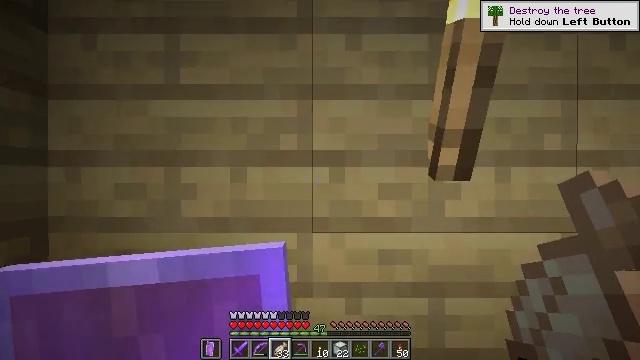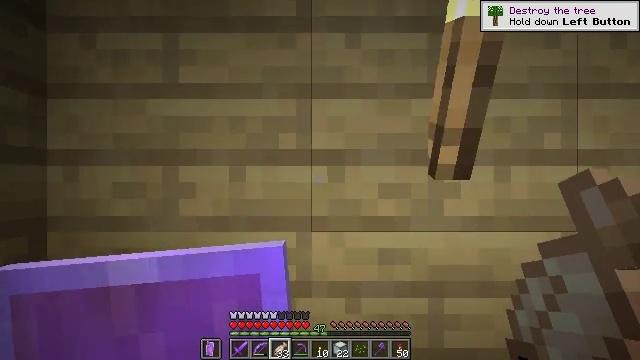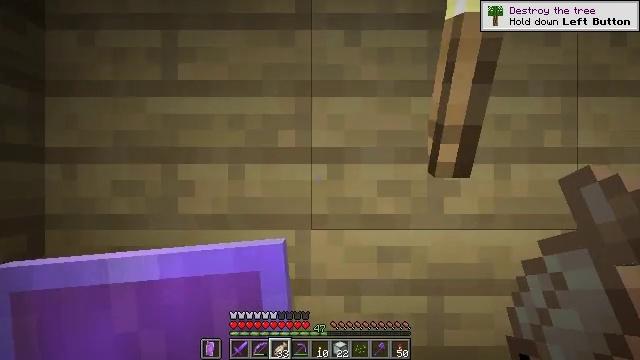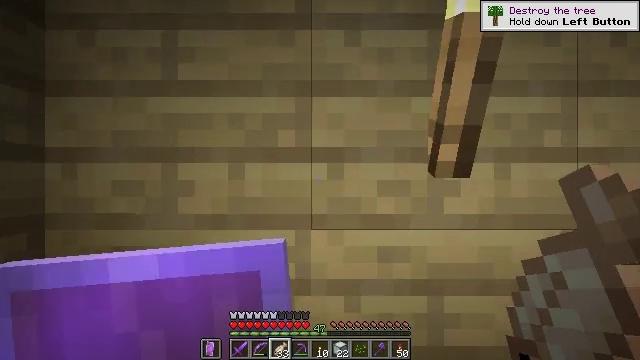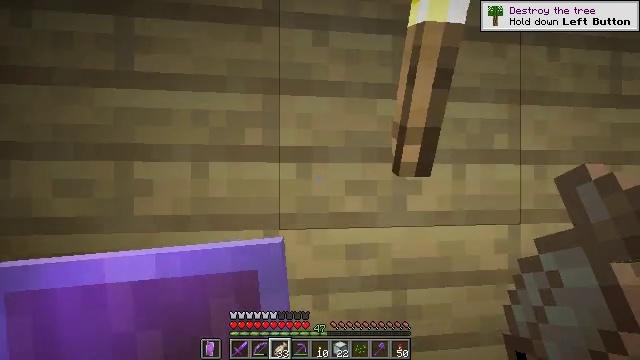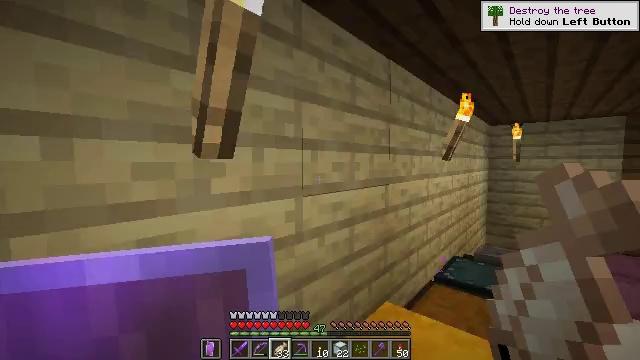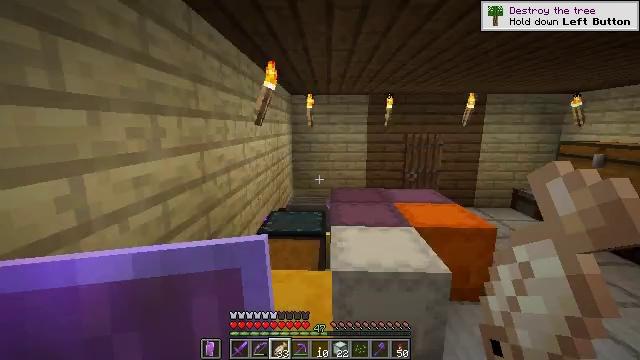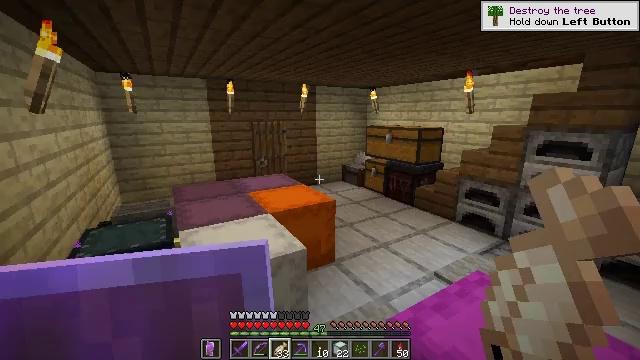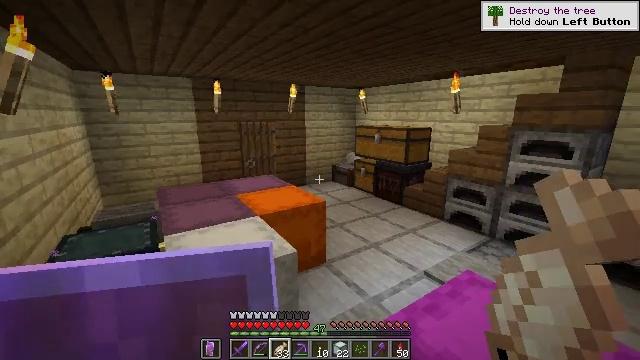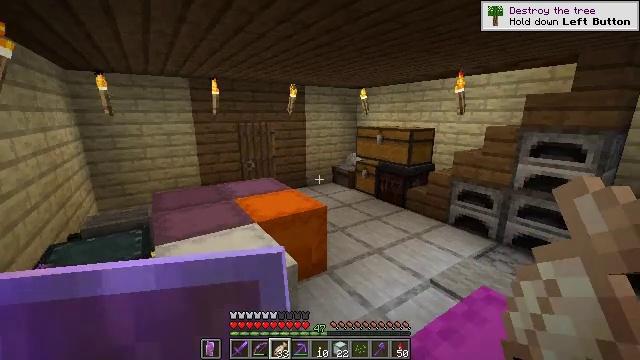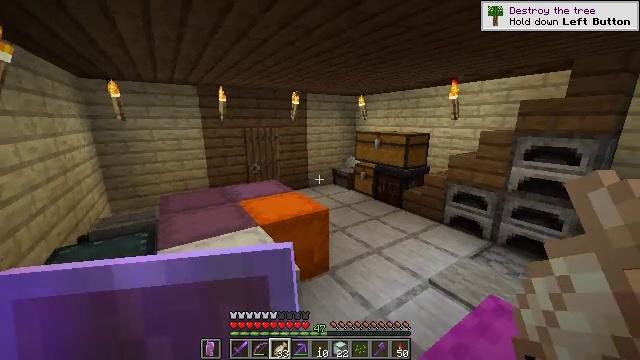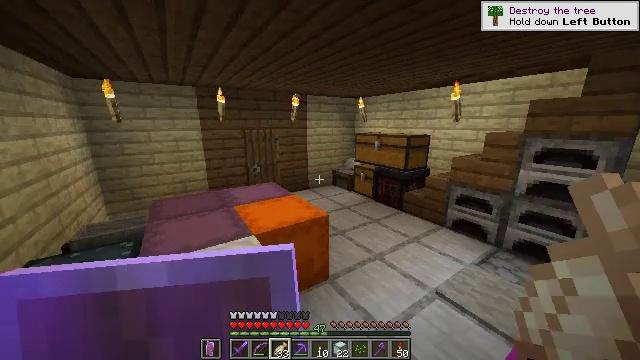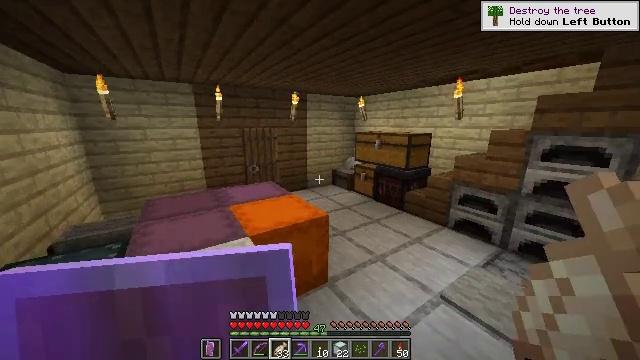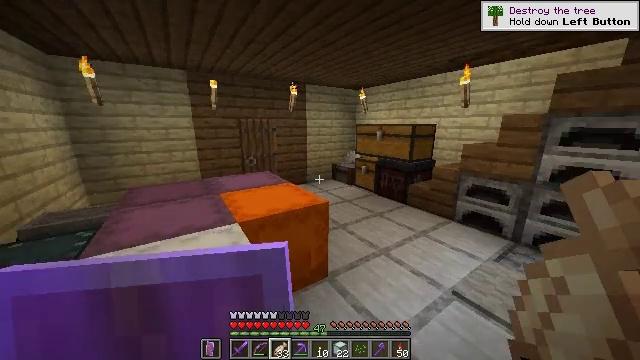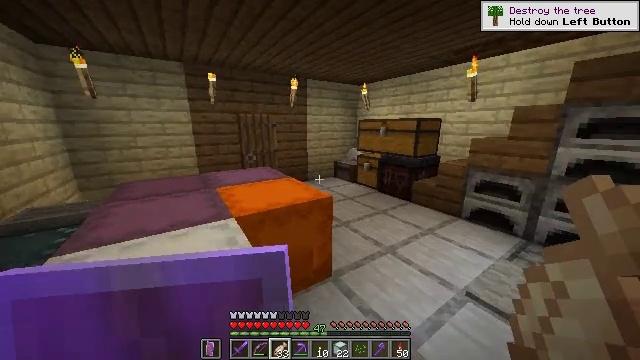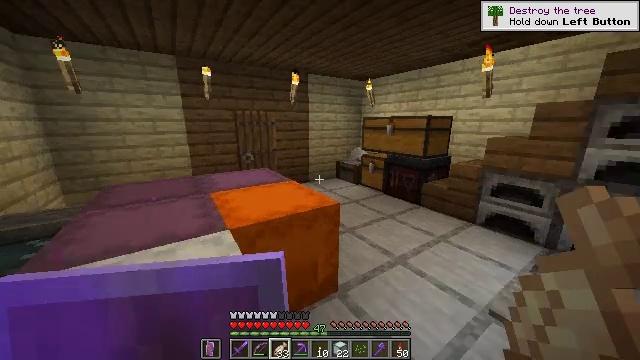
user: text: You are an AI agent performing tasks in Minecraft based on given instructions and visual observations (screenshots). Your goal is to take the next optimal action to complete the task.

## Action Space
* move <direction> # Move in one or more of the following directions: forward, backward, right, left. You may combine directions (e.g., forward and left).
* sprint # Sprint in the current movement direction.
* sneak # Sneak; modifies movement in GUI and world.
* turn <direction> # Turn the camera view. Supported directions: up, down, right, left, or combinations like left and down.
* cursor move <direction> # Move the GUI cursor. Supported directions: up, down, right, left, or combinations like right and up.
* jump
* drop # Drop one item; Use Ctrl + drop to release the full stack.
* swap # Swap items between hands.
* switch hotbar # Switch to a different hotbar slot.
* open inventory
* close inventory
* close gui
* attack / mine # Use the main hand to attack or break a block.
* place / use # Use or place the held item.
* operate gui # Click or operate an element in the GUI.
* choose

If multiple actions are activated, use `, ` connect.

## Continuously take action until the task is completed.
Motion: motion action
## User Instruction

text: Attack the ground to gather coarse dirt.
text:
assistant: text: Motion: no_op
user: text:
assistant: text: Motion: no_op
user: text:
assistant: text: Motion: no_op
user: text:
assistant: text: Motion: turn right
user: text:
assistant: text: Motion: turn right and down
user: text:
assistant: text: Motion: turn right and down
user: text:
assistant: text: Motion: move forward, turn right and down
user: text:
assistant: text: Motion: move forward, sprint, turn right
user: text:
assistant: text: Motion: move forward, sprint
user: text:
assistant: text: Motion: move forward, sprint
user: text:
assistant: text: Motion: move forward, sprint
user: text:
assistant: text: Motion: move forward, sprint
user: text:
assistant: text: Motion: move forward, sprint
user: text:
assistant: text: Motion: move forward, sprint
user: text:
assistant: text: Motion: move forward, sprint
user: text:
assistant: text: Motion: move forward, sprint
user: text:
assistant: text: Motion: move forward, sprint
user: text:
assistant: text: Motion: move forward, sprint
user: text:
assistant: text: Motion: move forward, sprint
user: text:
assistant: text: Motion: move forward, sprint, jump
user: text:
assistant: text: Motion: move forward, sprint, jump
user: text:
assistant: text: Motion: move forward, sprint, jump
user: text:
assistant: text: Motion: move forward, sprint, jump
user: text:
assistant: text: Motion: move forward, sprint, turn left, jump
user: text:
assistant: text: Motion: move forward, sprint, turn left
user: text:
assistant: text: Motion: move forward, sprint, turn left
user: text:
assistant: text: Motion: move forward, sprint, turn left
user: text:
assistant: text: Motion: move forward, sprint, turn left
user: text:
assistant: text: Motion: move forward, sprint
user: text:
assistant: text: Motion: move forward, sprint